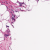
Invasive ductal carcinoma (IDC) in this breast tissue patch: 0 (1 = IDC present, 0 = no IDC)